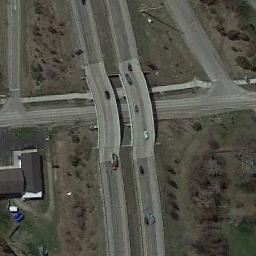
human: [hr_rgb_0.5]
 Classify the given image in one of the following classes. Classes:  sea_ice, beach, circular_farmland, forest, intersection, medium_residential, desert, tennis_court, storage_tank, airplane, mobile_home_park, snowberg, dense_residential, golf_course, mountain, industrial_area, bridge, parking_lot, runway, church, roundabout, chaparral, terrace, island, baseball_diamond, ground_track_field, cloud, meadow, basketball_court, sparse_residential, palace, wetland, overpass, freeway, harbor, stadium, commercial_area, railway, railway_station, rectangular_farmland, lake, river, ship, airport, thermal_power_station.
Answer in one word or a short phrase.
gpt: overpass